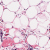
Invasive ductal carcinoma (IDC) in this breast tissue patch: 0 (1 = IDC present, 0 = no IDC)